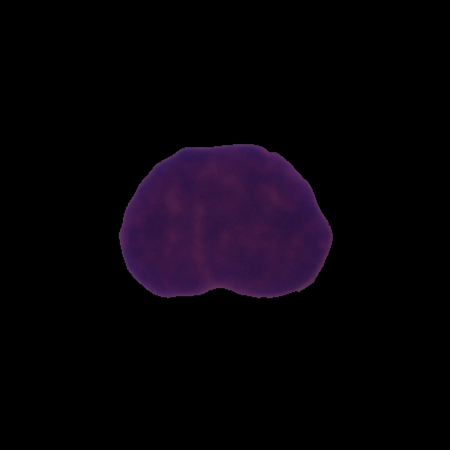
Label: cancer